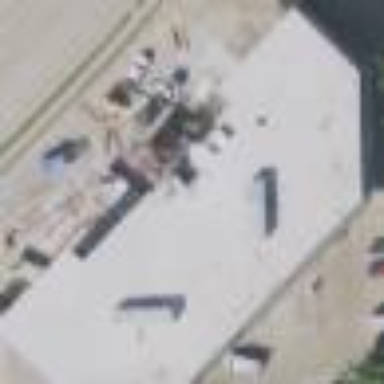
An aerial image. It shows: Commercial building.